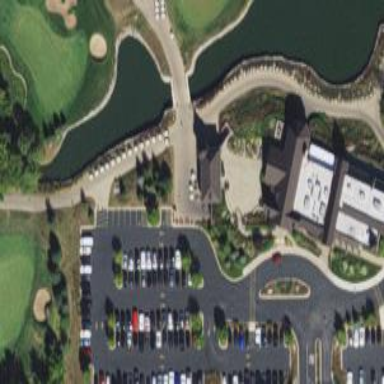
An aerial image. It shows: Path for both road and golf.